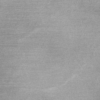
Label: dusty